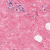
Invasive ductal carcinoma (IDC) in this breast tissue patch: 0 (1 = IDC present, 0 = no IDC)